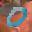
Label: 0